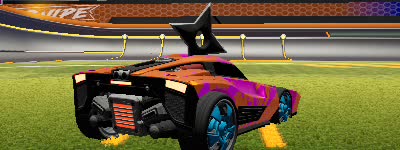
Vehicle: breakout